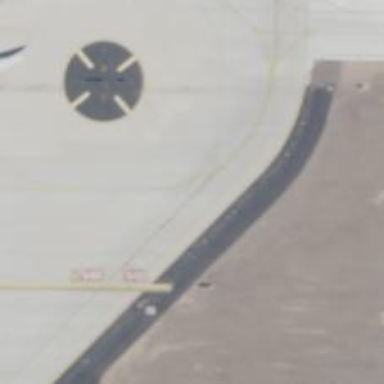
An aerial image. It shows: Image of taxiway at airport.